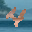
Label: 4